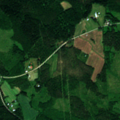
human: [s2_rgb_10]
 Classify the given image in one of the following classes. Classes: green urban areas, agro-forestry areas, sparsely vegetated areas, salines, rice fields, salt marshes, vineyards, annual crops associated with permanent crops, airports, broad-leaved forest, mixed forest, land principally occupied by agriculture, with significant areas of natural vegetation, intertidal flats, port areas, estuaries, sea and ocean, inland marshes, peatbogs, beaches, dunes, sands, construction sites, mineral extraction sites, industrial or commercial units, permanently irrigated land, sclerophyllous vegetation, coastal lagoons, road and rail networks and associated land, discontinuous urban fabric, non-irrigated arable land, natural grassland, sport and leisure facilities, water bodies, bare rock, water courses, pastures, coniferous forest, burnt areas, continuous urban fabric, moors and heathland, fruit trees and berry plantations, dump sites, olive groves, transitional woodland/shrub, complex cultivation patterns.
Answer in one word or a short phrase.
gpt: coniferous forest, mixed forest